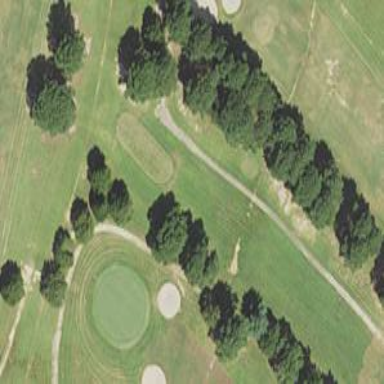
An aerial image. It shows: Golf tee.